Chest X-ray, AP view. Patient: 22 years old, sex M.
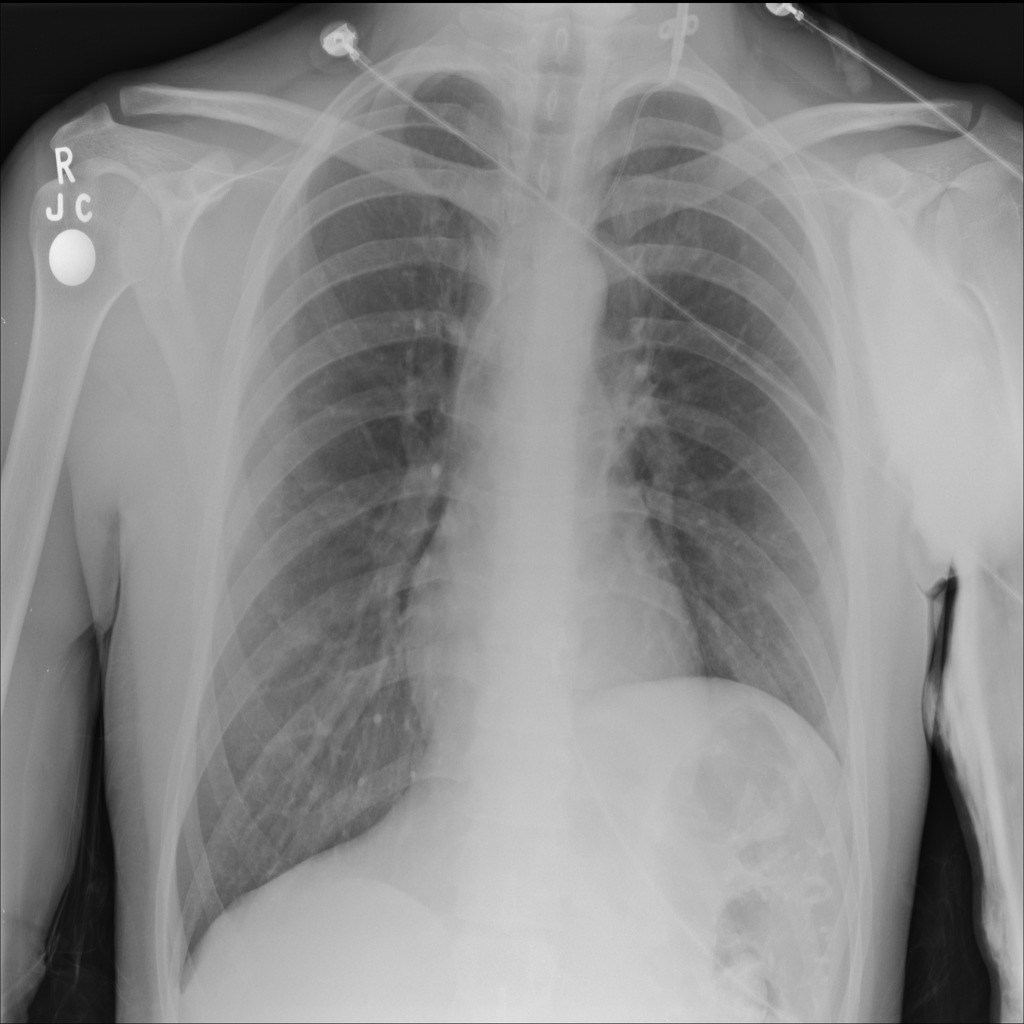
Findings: No Finding